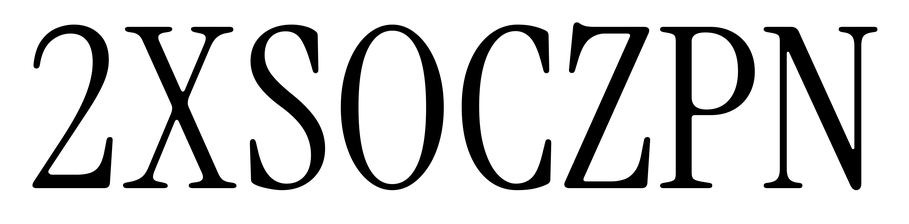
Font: InstrumentSerif-Regular